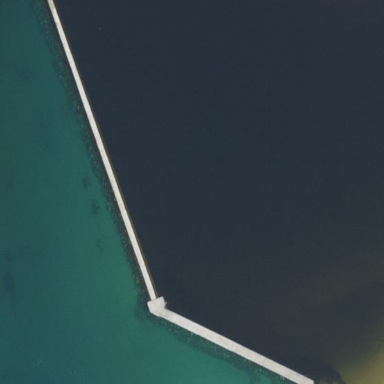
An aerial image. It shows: Breakwater structure.